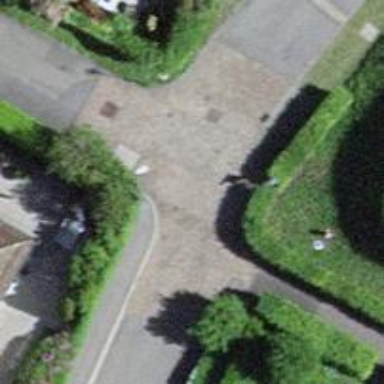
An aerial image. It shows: Residential road with pebblestone surface.